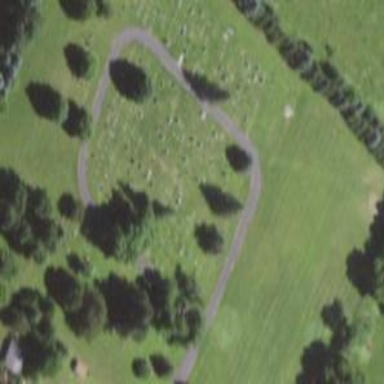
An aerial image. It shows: Cemetery.